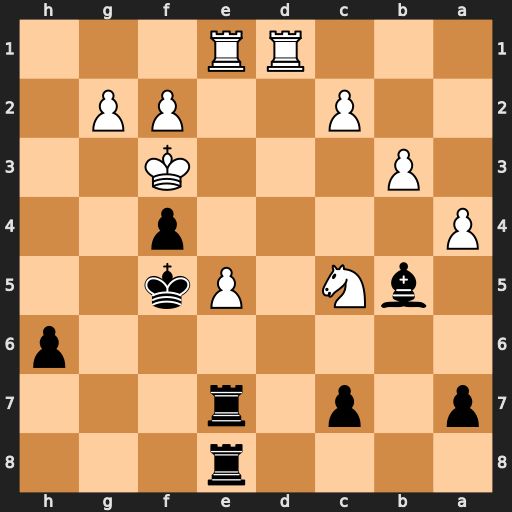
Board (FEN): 4r3/p1p1r3/7p/1bN1Pk2/P4p2/1P3K2/2P2PP1/3RR3
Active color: b
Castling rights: -
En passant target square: -
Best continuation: Bc6+ Ke2 Rxe5+